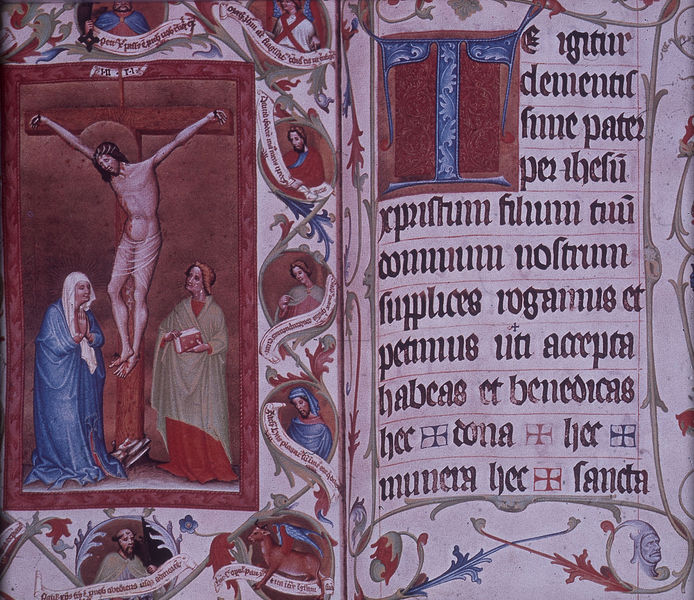
Titel: Missale a XI 3, Werkstatt der Grillinger Bibel
Standort: Salzburg, Stiftsbibliothek St. Peter (EU - AUT)
Schlagwörter: adler, blau, blätter, flügel, nackt, weiß, menschen, braun, frau, rot, tier, bibel, johannes, kirche, schrift, rind, linien, inschrift, ornamente, buch, kreuz, seite, text, initiale, altar, buchseite, pergament, seiten, pfarrer, christus, jesus, kreuzigung, mittelalter, fabelwesen, mönch, schriftrolle, heilige, grund, jünger, maria, buchseiten, magdalena, maria magdalena, stier, handschrift, gottesmutter, latein, schriftband, steinbock, buchmalerei, passion, inri, schriftbänder, inizial, t, schrfitband